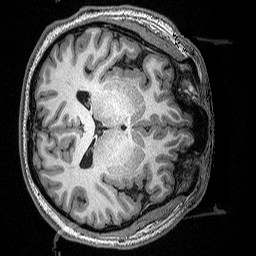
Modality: T1w
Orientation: axial
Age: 23
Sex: male
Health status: ill
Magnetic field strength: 3 T
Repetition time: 2.53 s
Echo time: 0.00331 s